Question: Hello I can't seem to get this question answered.

the question is :
3.5 For each horse that has won a prize, list the horse name, horse_id and total prize money won.
have tried:
'''
SELECT horse_name, horse.horse_id, SUM(prizemoney)
FROM horse
JOIN entry ON entry.horse_id=horse.horse_id
JOIN prize ON entry.event_id=prize.event_code
GROUP BY horse_name
'''
dont get the right answer
This is my answer:
<URL>
This is the teachers answer:
<URL>
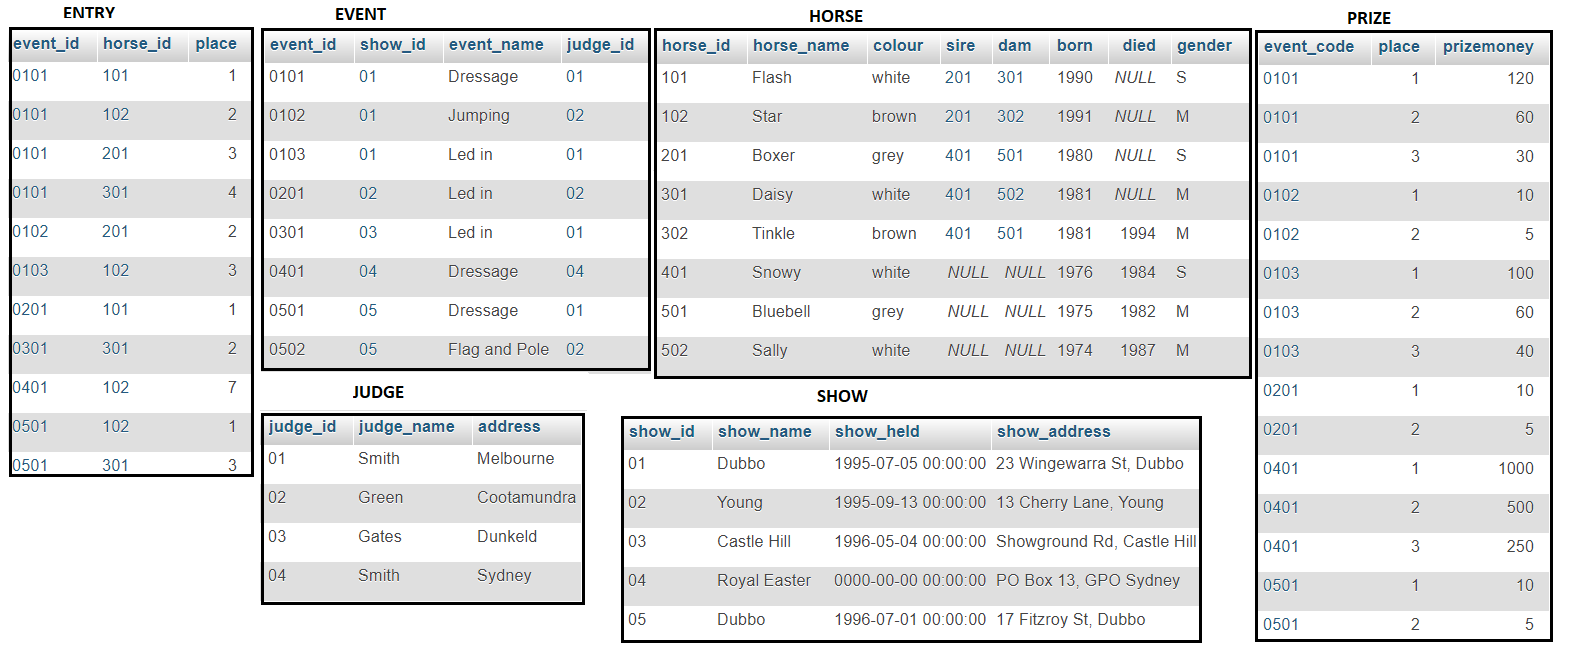
Answer: If you ignore PLACE in your joins then you will get the wrong answer. Include PLACE in the join logic!
also: include ALL non-aggregating columns in the grouop by clause